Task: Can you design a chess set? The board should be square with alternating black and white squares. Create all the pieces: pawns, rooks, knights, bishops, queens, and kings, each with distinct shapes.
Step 5319:
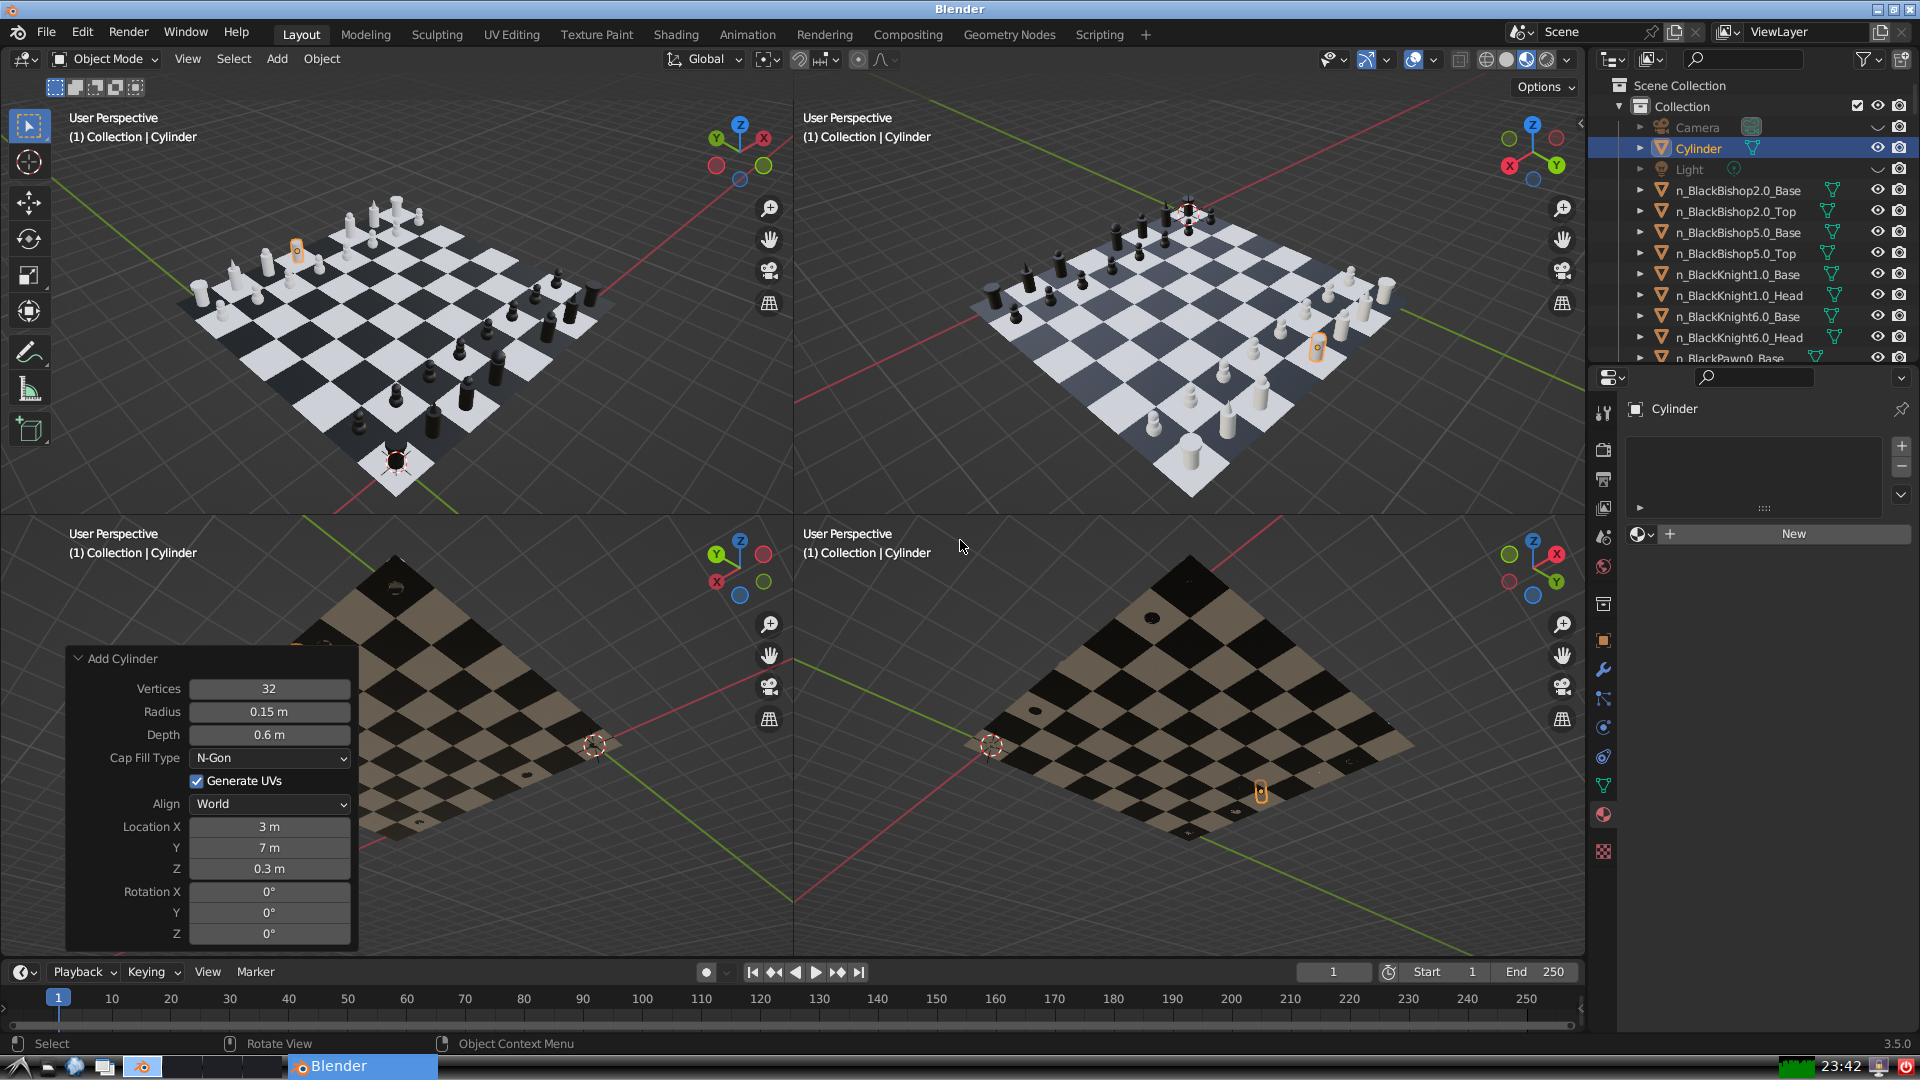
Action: {"key_press": ['Ctrl, Home']}